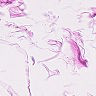
Metastatic tissue present: no